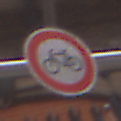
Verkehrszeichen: VerbotRadverkehr
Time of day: MorningAfternoon
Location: Outdoor (Urban)
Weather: Overcast
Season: NotSpecified
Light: Natural